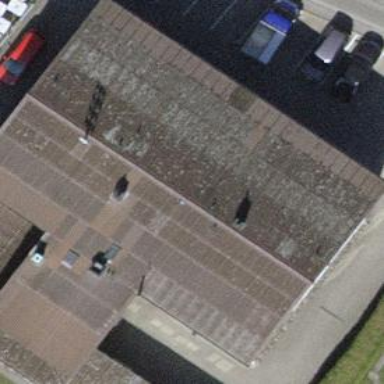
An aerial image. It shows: Car repair shop.